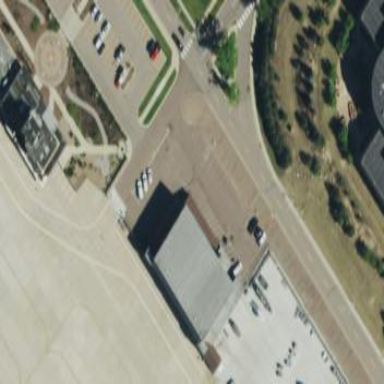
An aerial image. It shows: Hangar building.